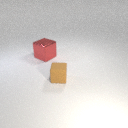
small brown rubber cube to the right of large red metal cube